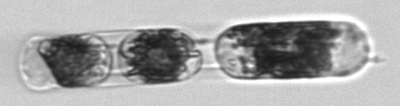
Label: Hemiaulus